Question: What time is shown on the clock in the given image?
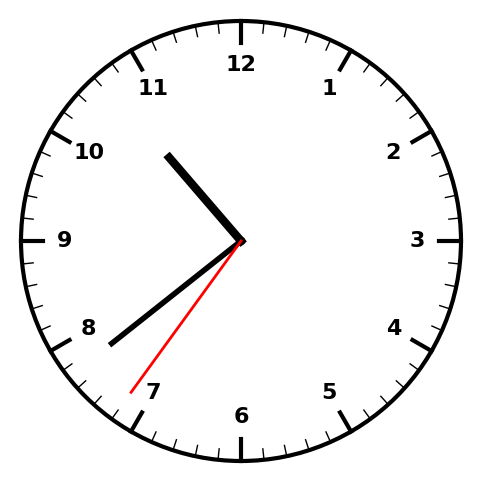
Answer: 10:38:36